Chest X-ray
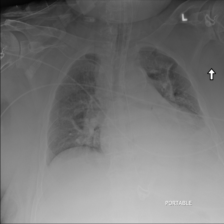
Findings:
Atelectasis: negative
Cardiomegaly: negative
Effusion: negative
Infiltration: negative
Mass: negative
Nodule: negative
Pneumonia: negative
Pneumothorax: negative
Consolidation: negative
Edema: negative
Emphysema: negative
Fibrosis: negative
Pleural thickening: negative
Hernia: negative